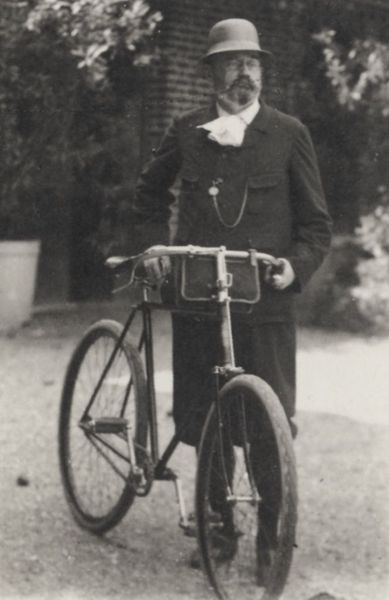
Titel: Zola fährt mit dem Rad von Médan ab
Künstler: Francois Emile Zola
Schlagwörter: baum, blätter, dunkel, hand, laub, mann, schatten, umhang, weiß, bäume, landschaft, sand, zola, blumen, elegant, frankreich, grau, hell, hintergrund, hut, licht, mund, nase, schwarz, strasse, tür, blick, gebäude, haus, park, schal, tuch, weg, schleife, alt, anzug, bart, hemd, hose, jacke, schnurrbart, wand, augen, kleidung, kragen, mensch, steine, bildnis, herr, hände, portrait, porträt, erde, natur, busch, büsche, hütte, pfad, sonne, boden, figur, kostüm, mantel, stehend, pflanze, pflanzen, england, wald, rund, räder, turm, garten, deutschland, schärpe, topf, sitz, pflaster, schuhe, moderne, schotter, kette, mauer, tag, backstein, hof, platz, speichen, kies, rad, draussen, freizeit, sport, halstuch, uhr, metall, gestell, klimt, tor, foto, fotografie, photographie, griff, melone, technik, schwarz weiss, künstler, portait, brille, zille, helm, tasche, flora, fahrrad, photo, griffe, uhrenkette, uhrkette, ziegelwand, gelassen, steinchen, fauna, kniebundhose, stange, taschenuhr, taschen, fotographie, nabe, klee, lenker, reifen, monokel, lenkrad, mann mit hut, bäffchen, schwarz/weiss, kiesweg, faune, gefährt, speiche, nadar, seidenschal, pedale, brusttasche, spontan, pedal, pedalen, damenrad, drahtesel, fahrradkette, fahrradsitz, fahrradstange, fahrradtasche, felge, geschichte der fotografie, herrenrad, kettenuhr, lenkertasche, mobilität, parkeingang, pflanzentopf, photographis, reifne, shcwarz weiss, übertopf, übertopt, mauer#